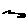
Label: zigzag